Question: I would like to get the whole data which stored in my ldap server.
I first logged in on jxplorer. After logging in, I expect to get the whole data on my jxplorer, but it just show me some field filled, not all of them:

Any help would be appreciated.
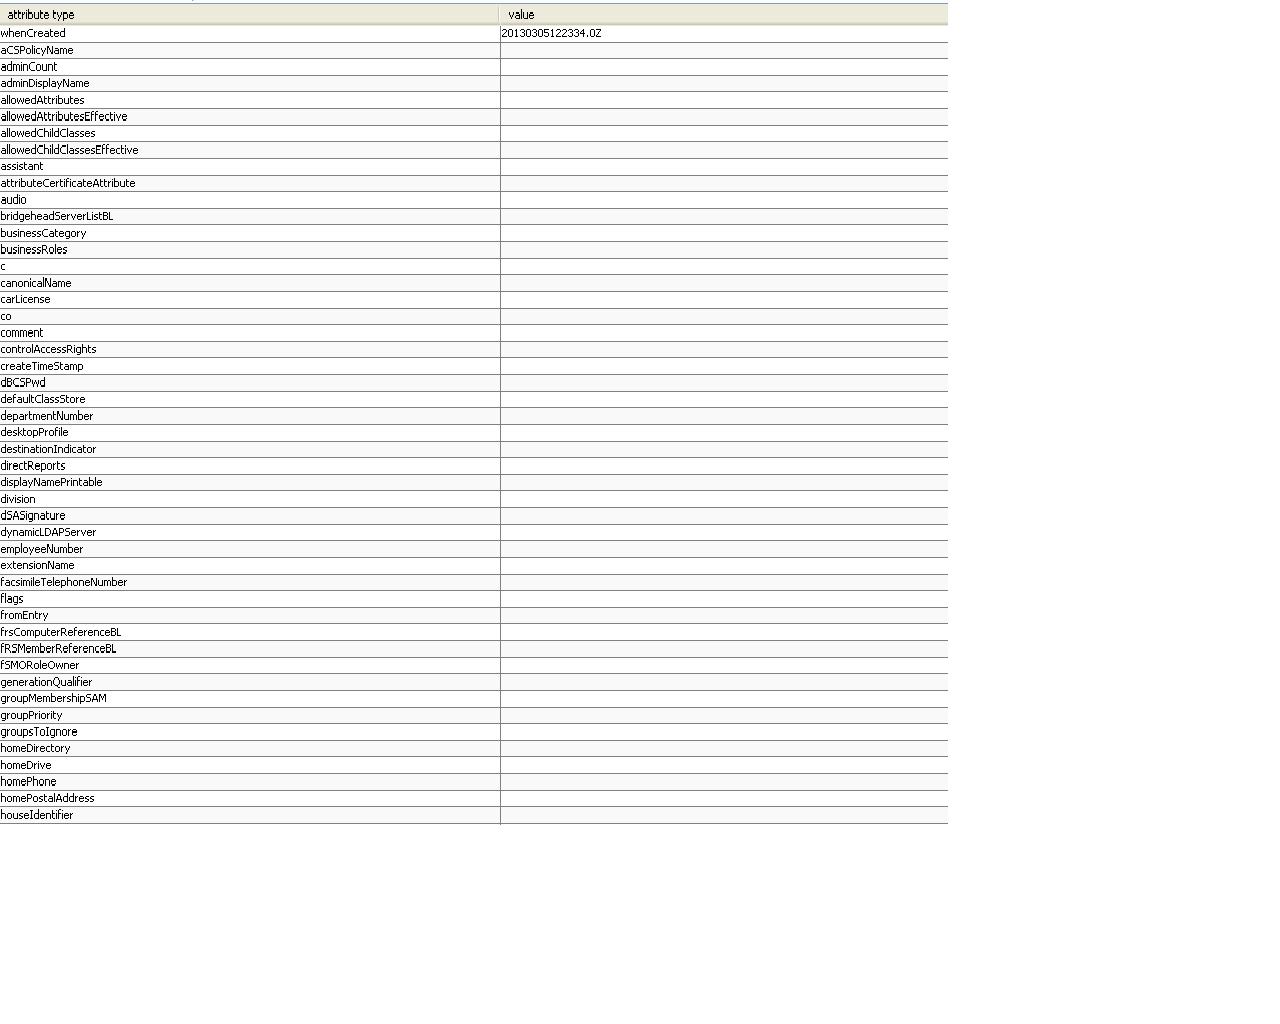
Answer: The reasons for not seeing data usually relate to permissions.
On the one hand, while you may think you are correctly authenticated perhaps instead you only succeeded at an anonymous bind, and therefore can only see publicly accessible attributes.
On the other hand, perhaps your account you did properly bind with has insufficient rights to see what you want.
On the gripping hand... Darn, I cannot think of a third one to make that joke.